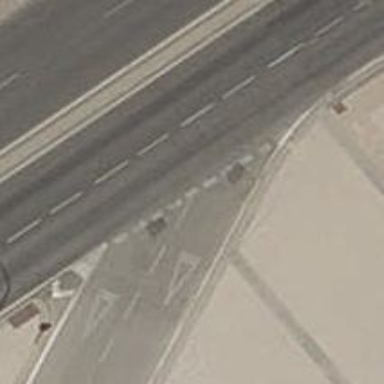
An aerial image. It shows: Road with "give way" sign.